【题型】填空题　【知识点】平面几何　【难度】easy
某海滨浴场平面图是如图所示的半圆，其中 \(O\) 是圆心，直径 \(MN\) 为 400 米，\(P\) 是弧 \(MN\) 的中点。一个急救中心 \(A\) 在栈桥 \(OP\) 中点上，计划在弧 \(NP\) 上设置一个瞭望台 \(B\)，并在 \(AB\) 间修建浮桥。已知 \(\angle ABO\) 越大，瞭望台 \(B\) 处的视线范围越大，则 \(B\) 处的视线范围最大时，\(AB\) 的长度为 \underline{\quad\quad\quad} 米。（结果精确到 1 米）

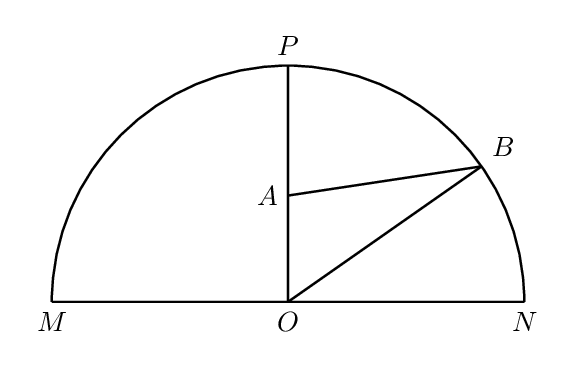
【解答】
\noindent 【答案】173

\vspace{0.5em}
\noindent 【分析】令 \(AB = x\)，\(\angle ABO = \theta \in \left(0,\frac{\pi}{2}\right)\)，在 \(\triangle ABO\) 中应用余弦定理及基本不等式求最值，并确定取值条件，即可得答案。

\vspace{0.5em}
\noindent 【详解】令 \(AB = x\)，\(\angle ABO = \theta \in \left(0,\frac{\pi}{2}\right)\)，且 \(OA = 100\)，\(OB = 200\)，

在 \(\triangle ABO\) 中，
\[
\cos\theta = \frac{x^2 + 200^2 - 100^2}{2x \times 200} = \frac{1}{400}\left(x + \frac{30000}{x}\right) \geq \frac{1}{400} \cdot 2\sqrt{x \cdot \frac{30000}{x}} = \frac{\sqrt{3}}{2},
\]
当且仅当 \(x = 100\sqrt{3} \approx 173\) 米时，\(\cos\theta\) 取最小值，此时 \(\angle ABO = \theta\) 最大。

故答案为：173